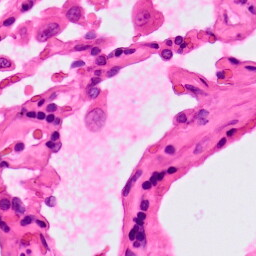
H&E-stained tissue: Lung